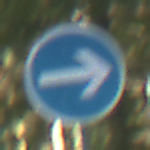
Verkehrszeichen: VorgeschriebeneFahrtrichtungHierRechts
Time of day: MorningAfternoon
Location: Outdoor (Nature)
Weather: Clear
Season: NotSpecified
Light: Natural